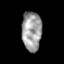
Tissue: skin
Cell type: Epithelial cells
Senescence score: 0.7618
Nuclear area (px): 764
Mean DAPI intensity: 157.148